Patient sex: M
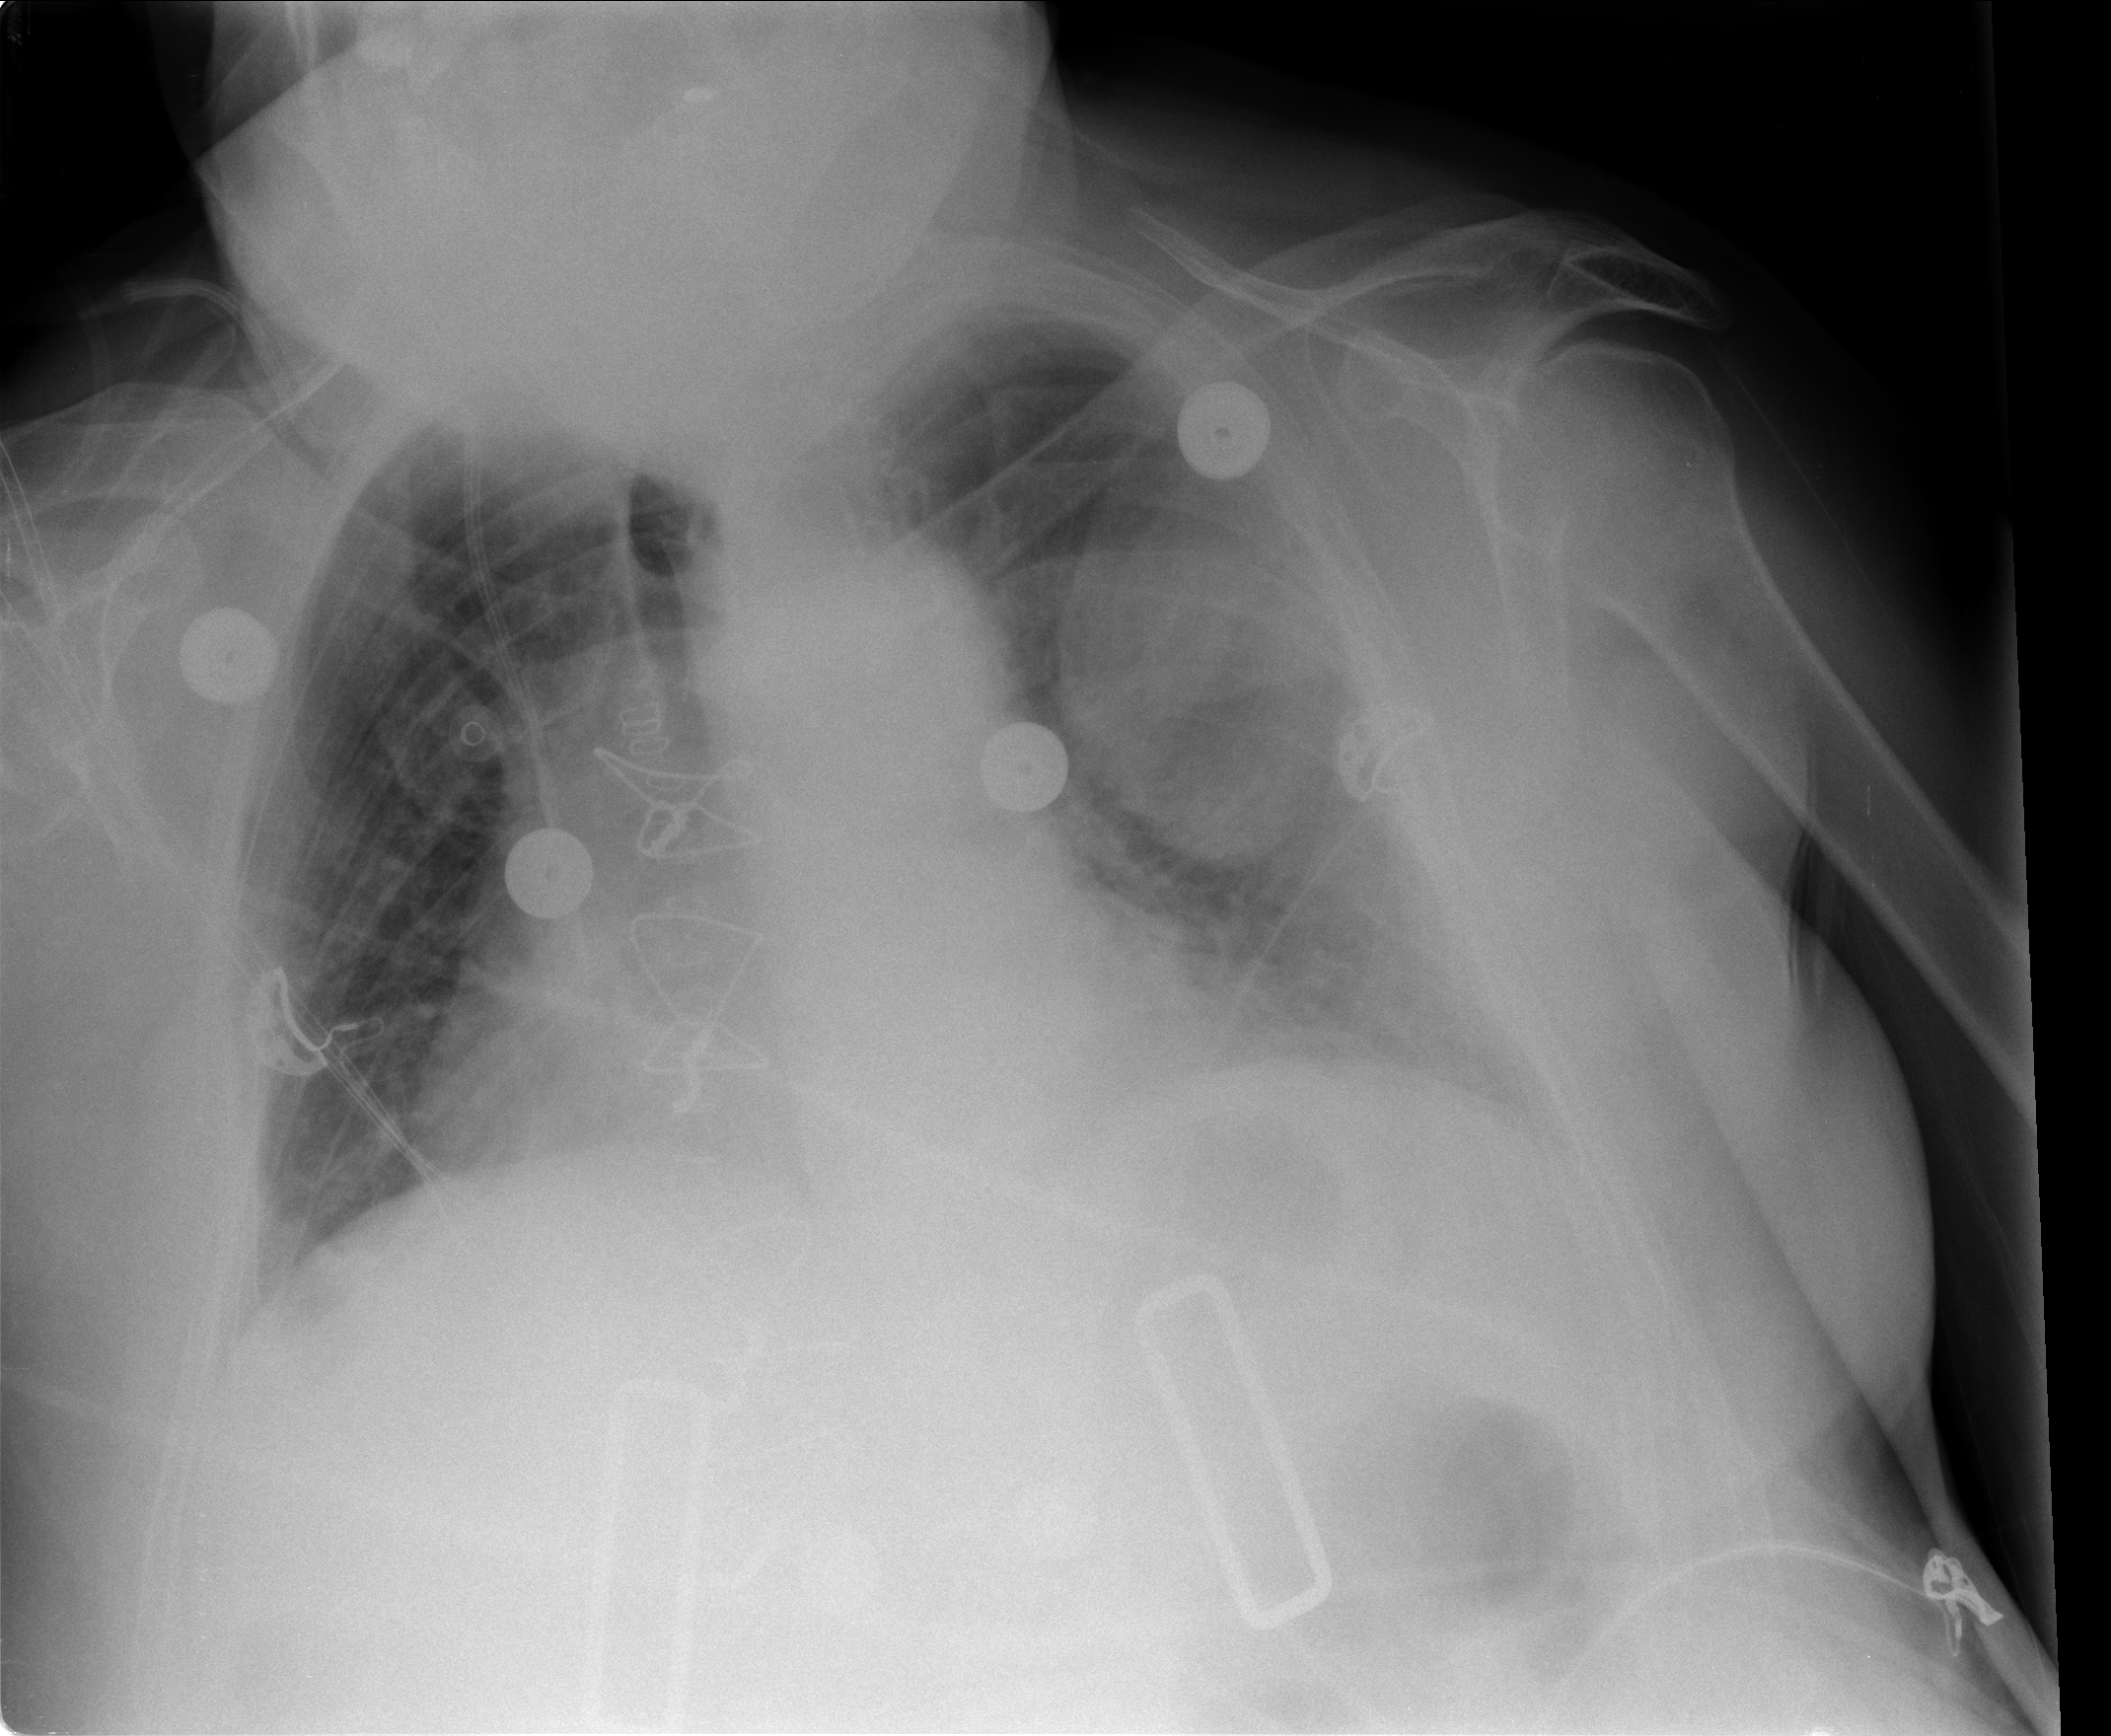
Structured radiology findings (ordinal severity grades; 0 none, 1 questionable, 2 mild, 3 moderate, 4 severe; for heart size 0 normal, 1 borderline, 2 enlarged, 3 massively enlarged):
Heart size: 2
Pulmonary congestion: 2
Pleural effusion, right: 0
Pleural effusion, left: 2
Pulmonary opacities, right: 1
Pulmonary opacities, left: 1
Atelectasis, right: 2
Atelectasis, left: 2